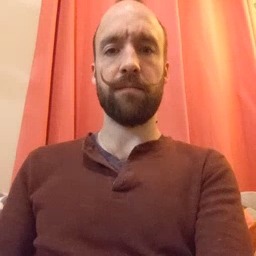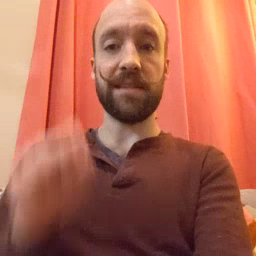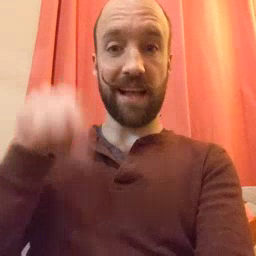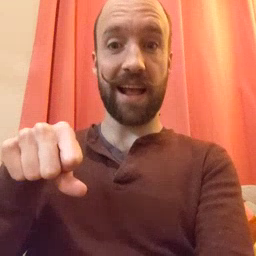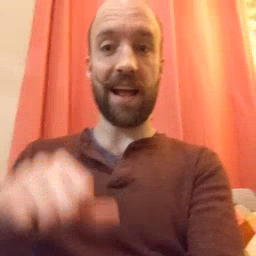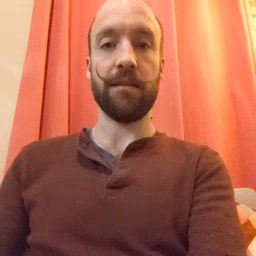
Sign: can